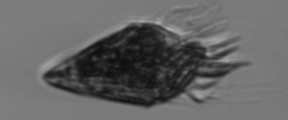
Label: Strombidium_wulffi